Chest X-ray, AP view. Patient: 21 years old, sex M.
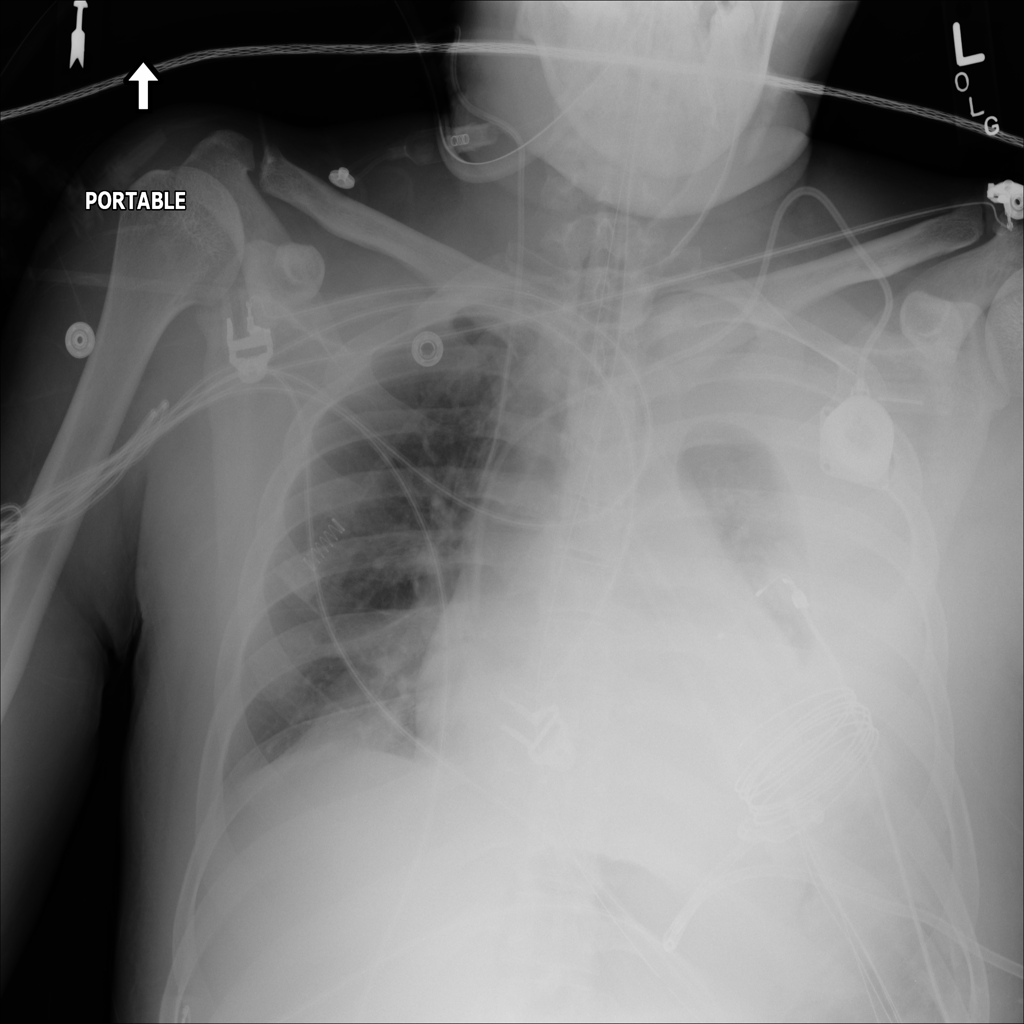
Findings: No Finding